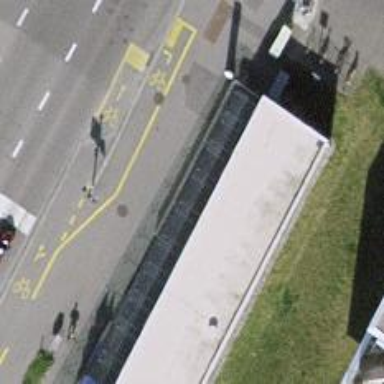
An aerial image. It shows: Subway station that is classified as railway halt for public transport.